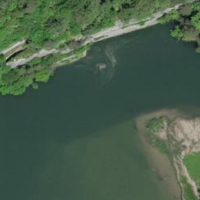
EUNIS habitat code: 15
Species observed at this site:
Corvus corone
Anas crecca
Alcedo atthis
Fagus sylvatica
Dendrocopos major
Poecile palustris
Larus michahellis
Cygnus olor
Gallinula chloropus
Ardea alba
Erithacus rubecula
Pica pica
Sitta europaea
Garrulus glandarius
Picus viridis
Corvus corax
Periparus ater
Podarcis muralis
Cyanistes caeruleus
Anas platyrhynchos
Troglodytes troglodytes
Fringilla coelebs
Turdus merula
Fringilla montifringilla
Hippocrepis emerus
Parus major
Mergus merganser
Regulus regulus